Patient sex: M
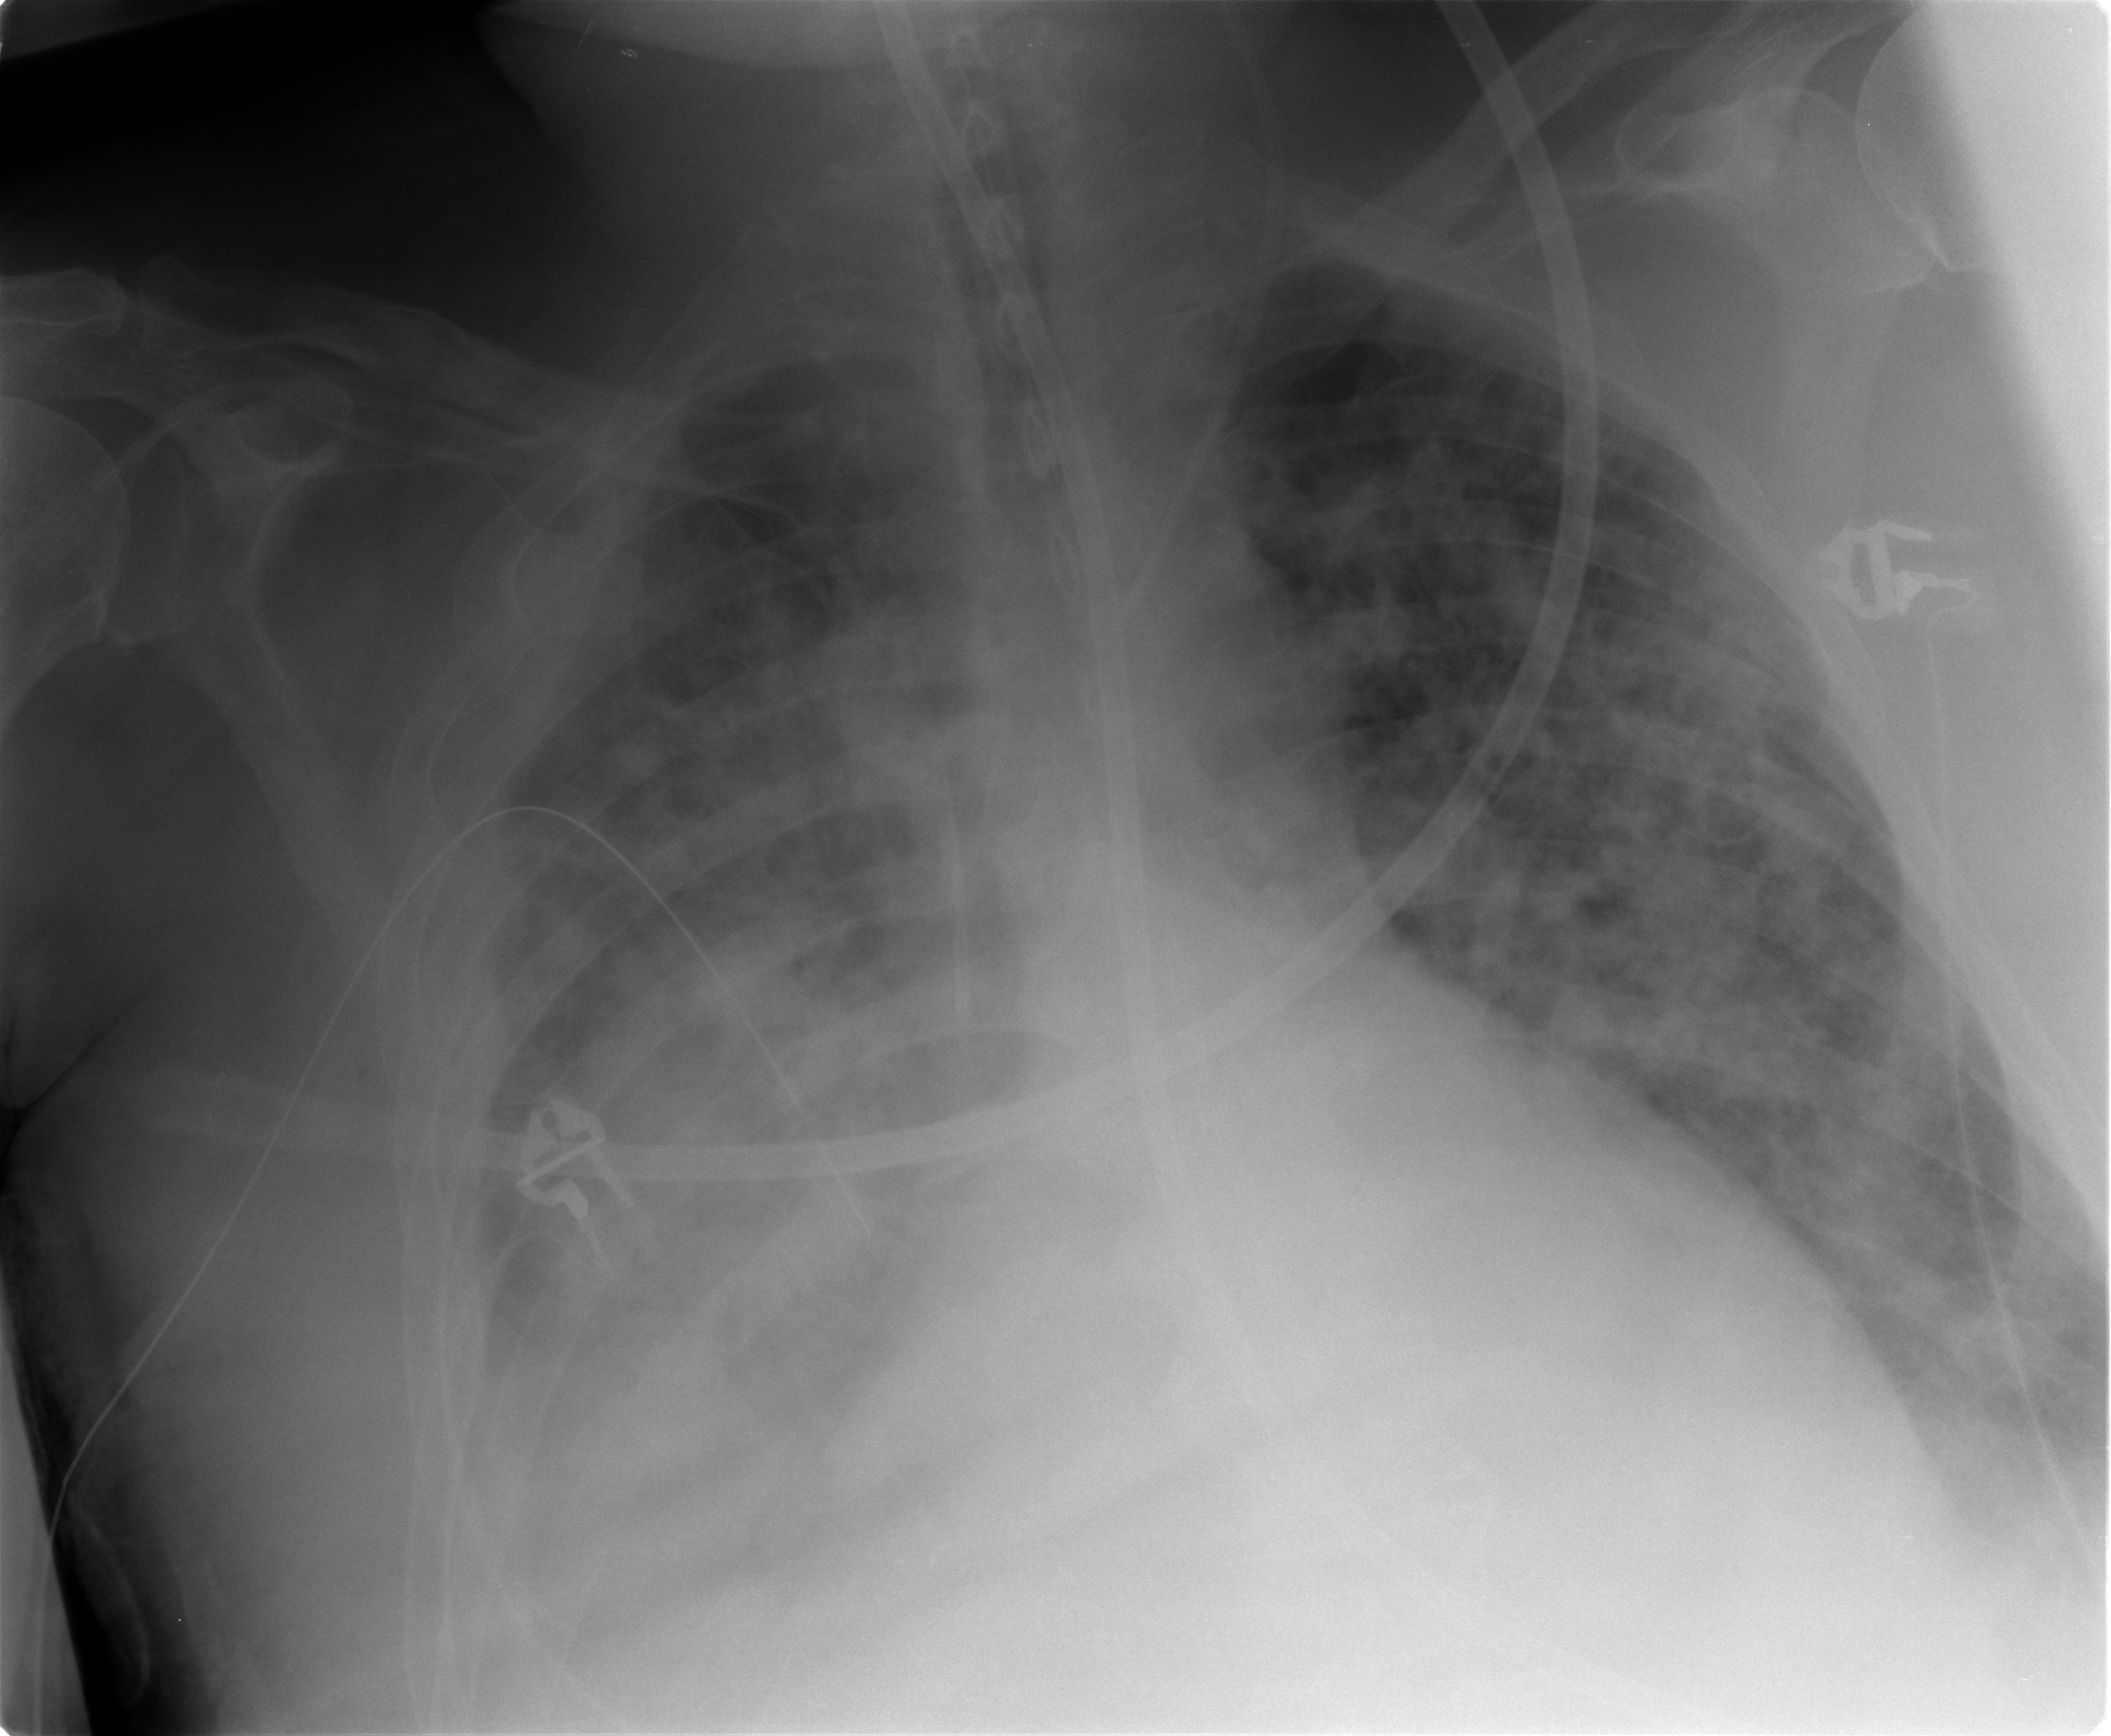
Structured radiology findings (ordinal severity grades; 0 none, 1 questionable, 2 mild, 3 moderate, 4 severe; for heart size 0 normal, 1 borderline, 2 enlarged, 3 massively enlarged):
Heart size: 2
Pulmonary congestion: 2
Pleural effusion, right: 3
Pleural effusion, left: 2
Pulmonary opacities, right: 4
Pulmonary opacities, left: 4
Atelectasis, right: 3
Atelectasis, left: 2